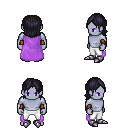
a pixel art fantasy rpg character, male body template, dark elf, purple skin, lavender cape, white pants, raven long bangs hairstyle, cloth bracers, metal boots, four views (front, back, left, right), 2x2 character sprite sheet, small pixel art, hard edges, no anti-aliasing